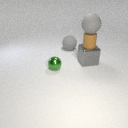
large gray metal cube below large gray rubber sphere